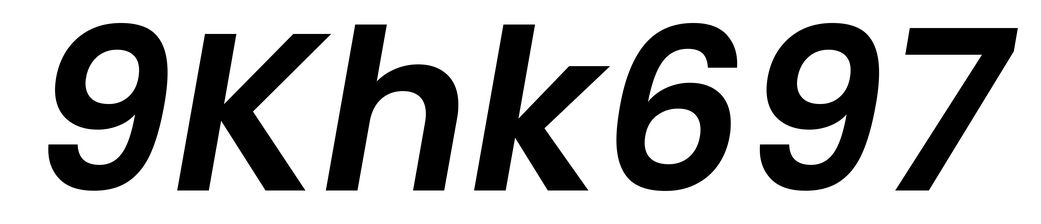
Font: Poppins-SemiBoldItalic